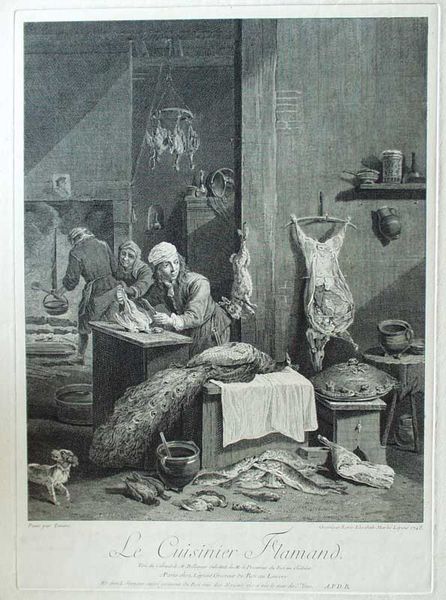
Titel: Le cuisinier flamand
Künstler: Elisabeth Lépicié
Standort: Karlsruhe
Institution: Staatliche Kunsthalle Karlsruhe
Schlagwörter: dunkel, feuer, mann, vogel, weiß, frauen, menschen, frankreich, frau, männer, schwarz, skizze, tisch, tür, zeichnung, hund, hunde, tier, tiere, tuch, alt, mütze, regal, wand, federn, messer, schüssel, taube, tod, tot, innenraum, vögel, rauch, personen, blatt, arbeit, genre, kamin, ofen, hase, krug, topf, bein, schrift, grafik, graphik, kuh, rind, werbung, bank, hocker, schemel, französisch, schlacht, wild, inschrift, töpfe, fleisch, schinken, gefäß, fleischer, hängen, lamm, metzger, metzgerei, schaf, schlachten, schlachter, schlachterei, schwein, buch, druck, druckgraphik, lithographie, schwarzweiss, druckgrafik, schraffur, radierung, stich, seite, plakat, pfau, gänse, pult, küche, fisch, geflügel, köchin, krüge, kaninchen, flämisch, ausnehmen, kochen, zerlegen, huhn, rupfen, eimer, kupferstich, ziege, koch, kochlöffel, kochtopf, fische, kessel, hühner, feuerstelle, herd, bord, pfanne, toter vogel, küchenhilfe, flandern, kanninchen, schlachtung, tierhälften, kochstelle, tote tiere, köche, karkasse, rebhühner, toter hase, flamand, le, 17. jahrhundert, tisch#, cuisinier, flamant, le cuisinier flamand, mertzgerei, +schlachter, #vogel, le cusinier flamand, küchenjunge, lithigraphie, geschäftsbildnis, küchenhilfen, toter pfau